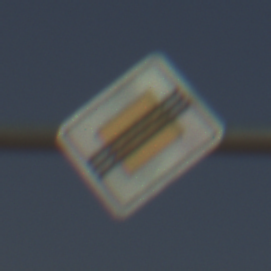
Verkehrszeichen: EndeVorfahrtsstrasse
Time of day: MorningAfternoon
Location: Outdoor (Suburban)
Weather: Clear
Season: NotSpecified
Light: Natural